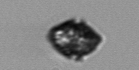
Label: Kryptoperidinium_triquetrum